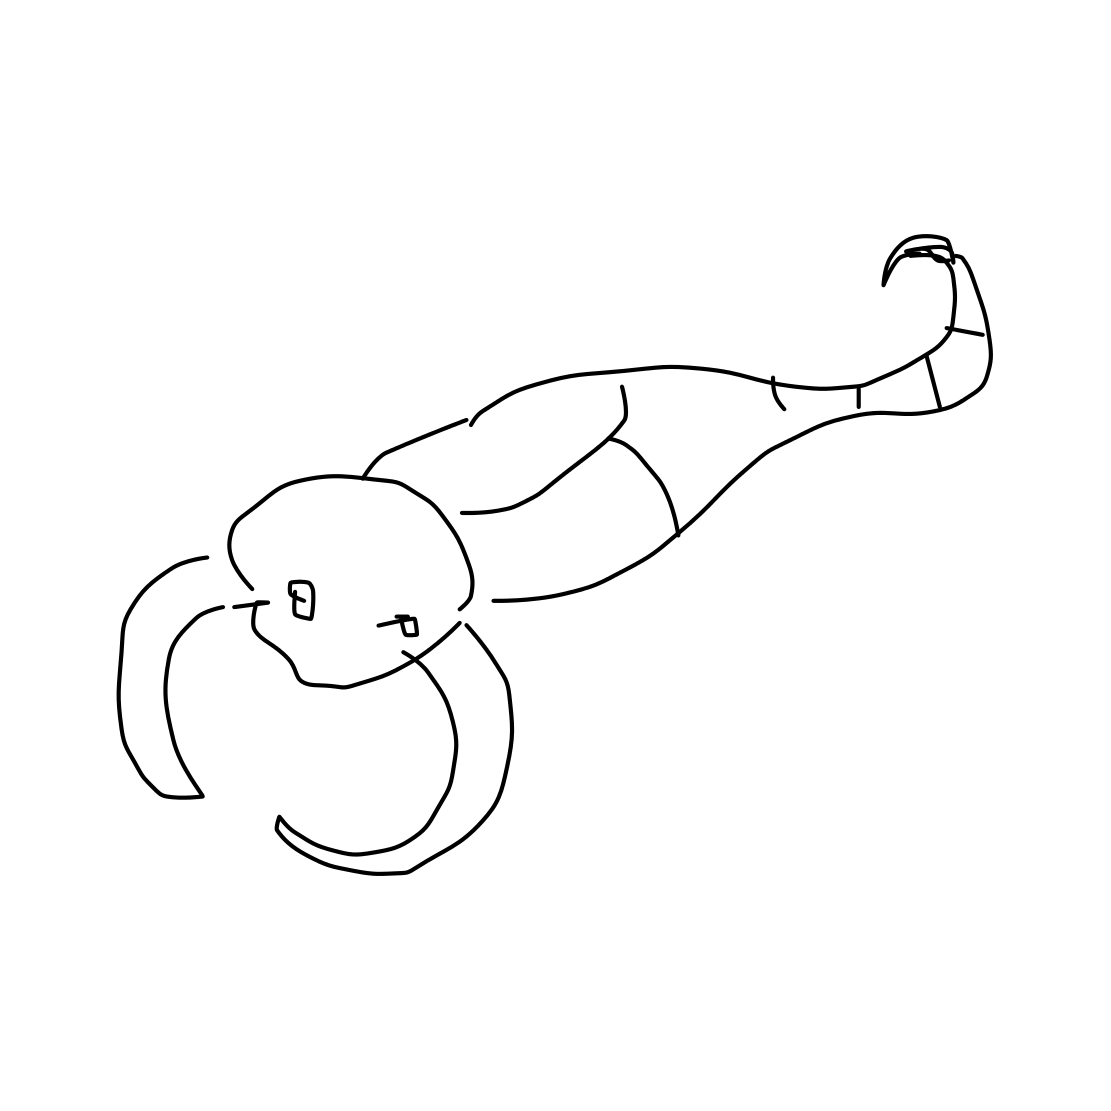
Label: scorpion